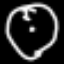
Label: clock